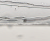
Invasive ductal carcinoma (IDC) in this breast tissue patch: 0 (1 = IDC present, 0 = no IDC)